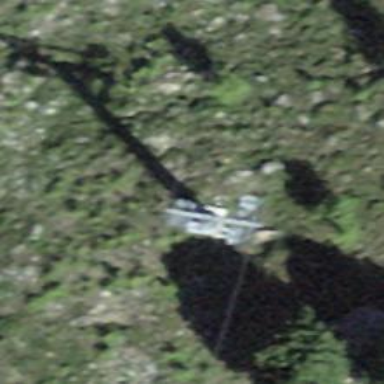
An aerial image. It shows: Pylon for aerialway.